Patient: sex F, age 69
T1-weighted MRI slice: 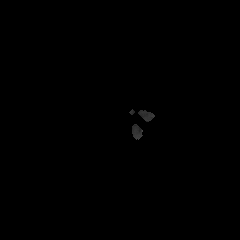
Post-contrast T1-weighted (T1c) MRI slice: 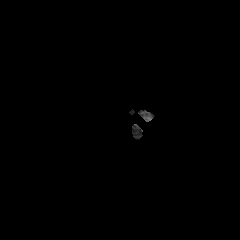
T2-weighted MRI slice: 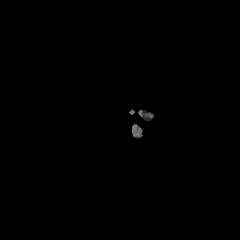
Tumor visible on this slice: no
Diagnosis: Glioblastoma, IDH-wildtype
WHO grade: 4